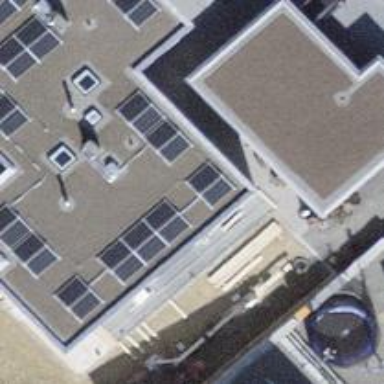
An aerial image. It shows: Solar power generator with photovoltaic panels.